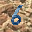
Label: 6